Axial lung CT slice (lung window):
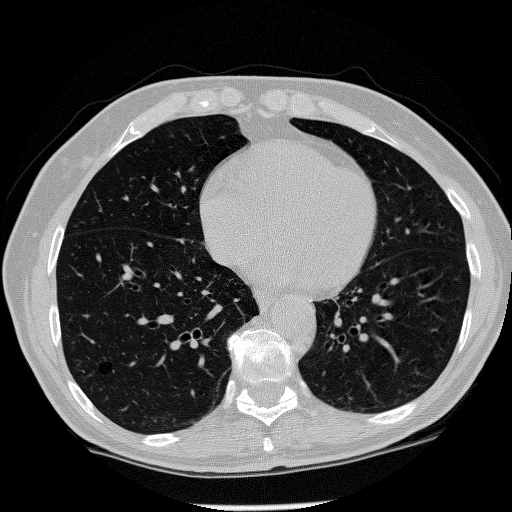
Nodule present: no